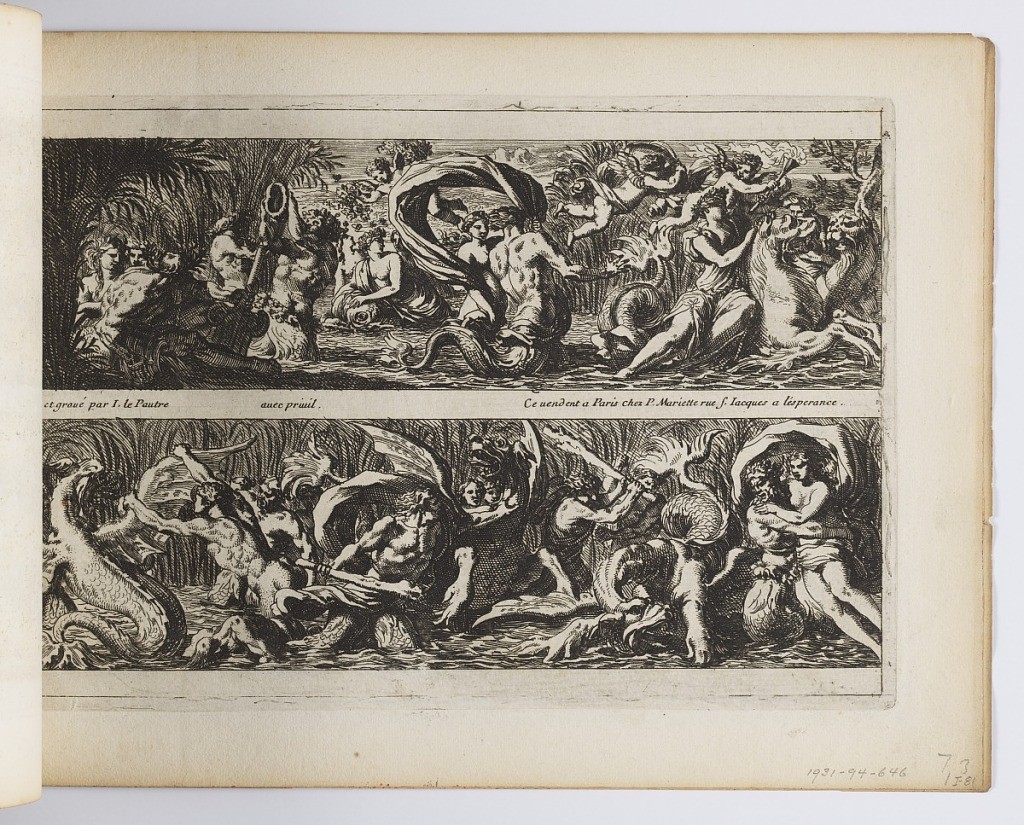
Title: Plate from "Frises, feuillages ou tritons marins, à la romaine"
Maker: Jean Le Pautre, French, 1618–1682
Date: ca. 1640–1682
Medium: Etching on paper
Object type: Print
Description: Plate from "Frises, feuillages ou tritons marins, à la romaine"